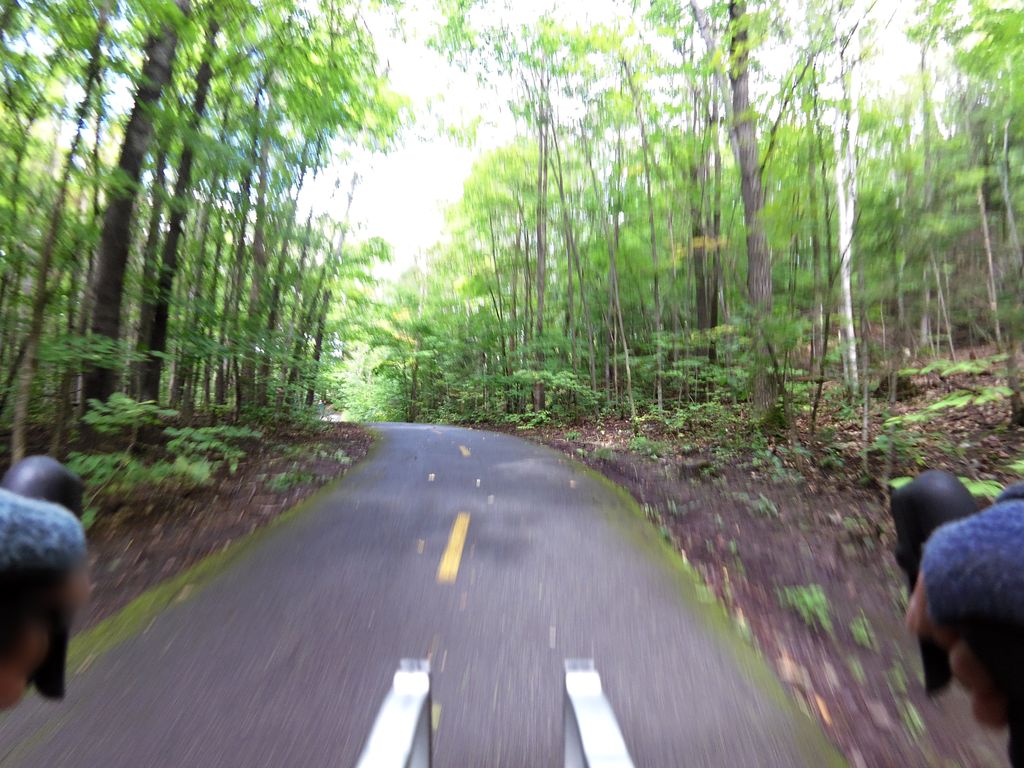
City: ottawa-gatineau